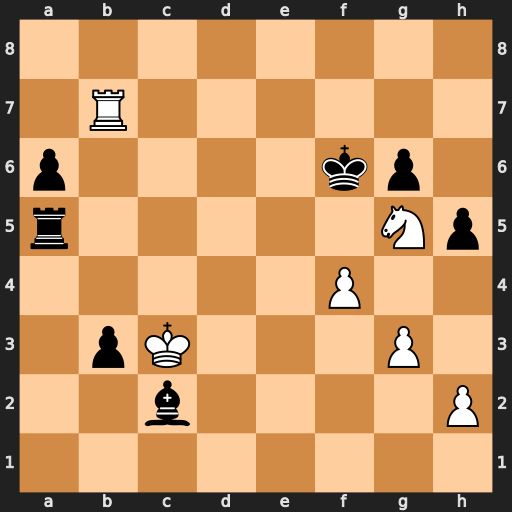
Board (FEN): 8/1R6/p4kp1/r5Np/5P2/1pK3P1/2b4P/8
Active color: w
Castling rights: -
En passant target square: -
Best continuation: Rf7#